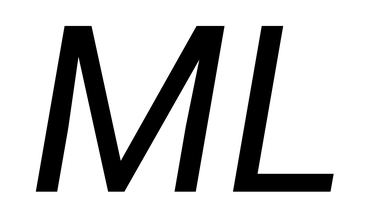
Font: Roboto-Italic_Italic